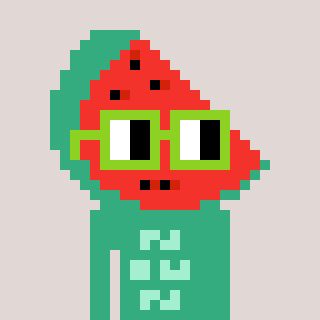
a pixel art character with square light green glasses, a watermelon-shaped head and a teal-colored body on a warm background